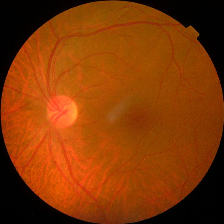
Diabetic retinopathy grade: No DR